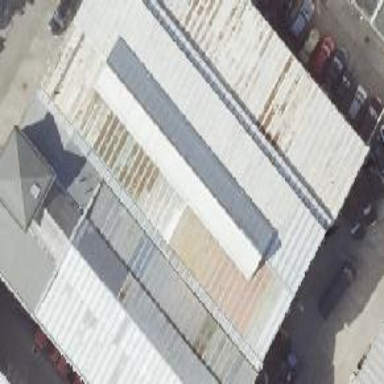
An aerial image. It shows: Industrial building.